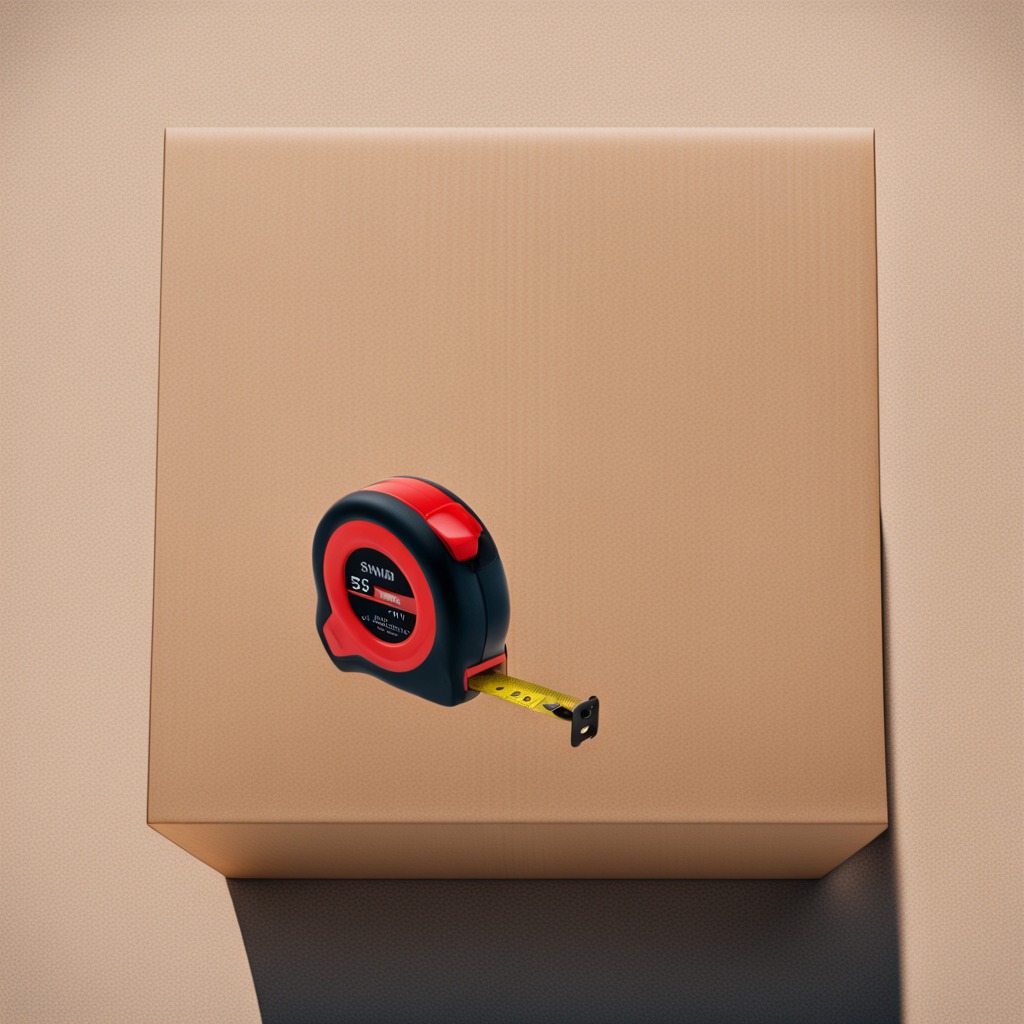
A measuring tape is lying on the clean dry cardboard box surface in an outdoor workshop during daytime bright natural light soft shadows slightly creased but